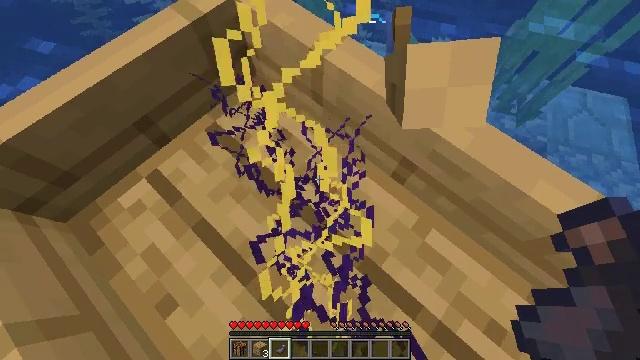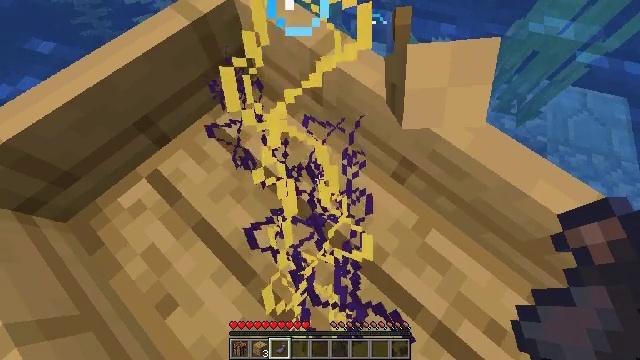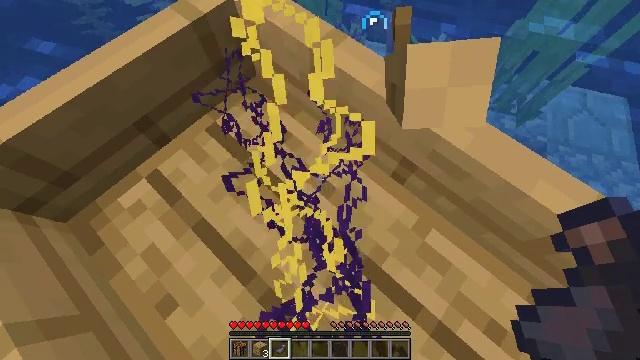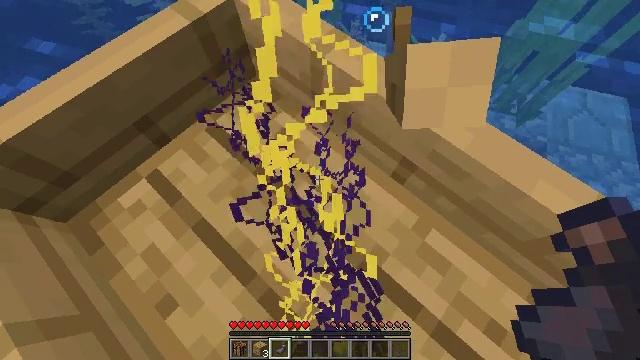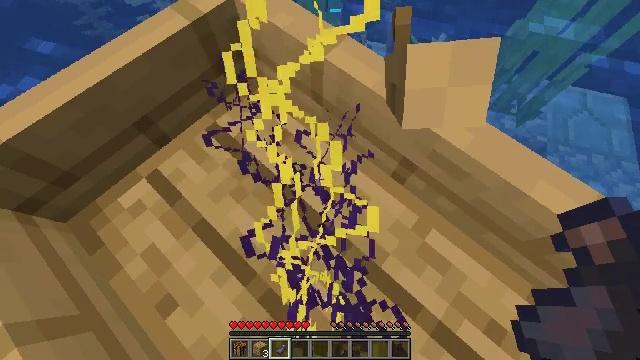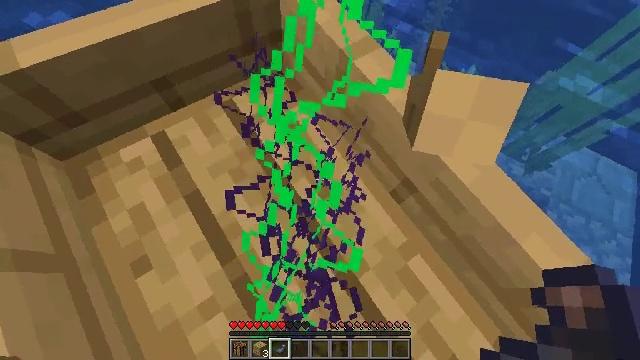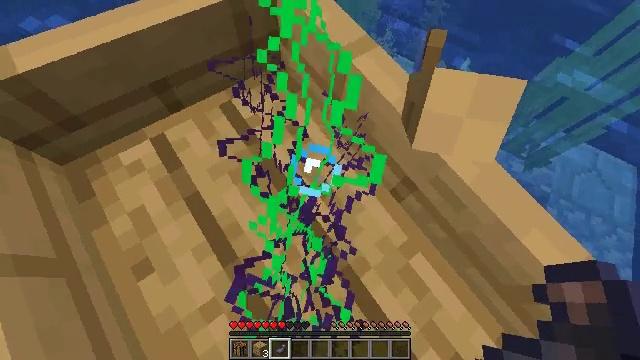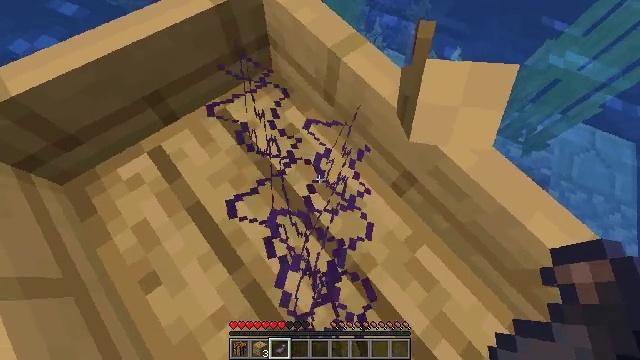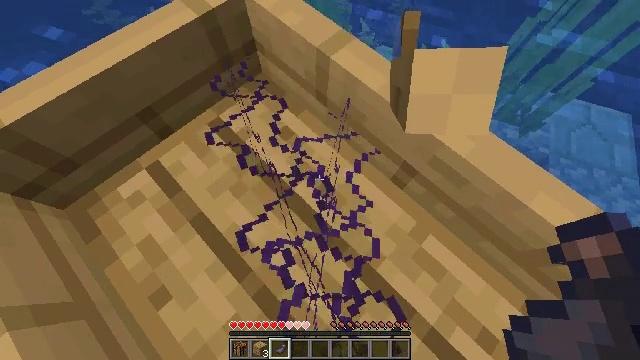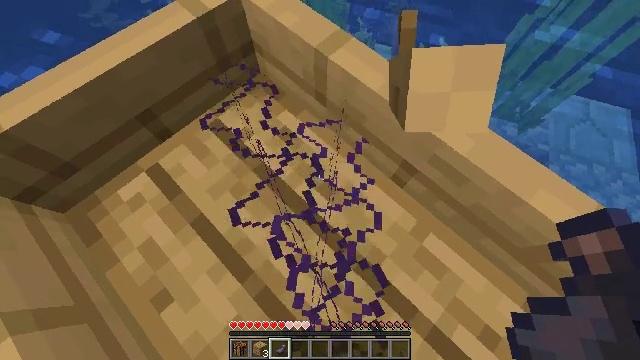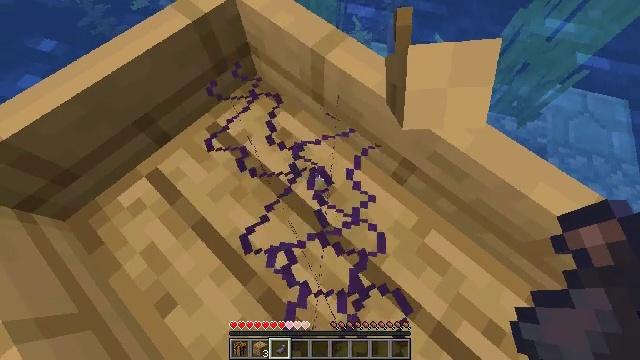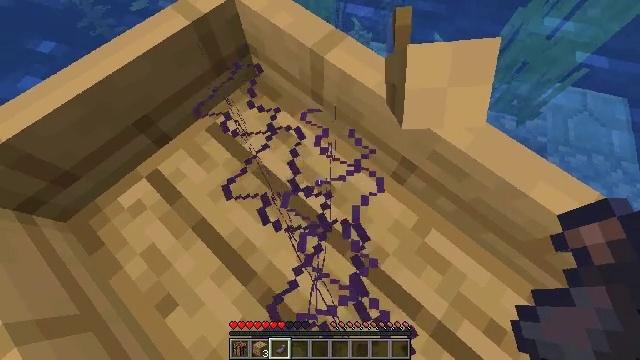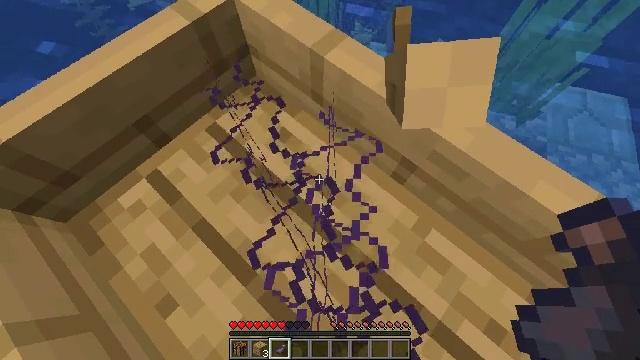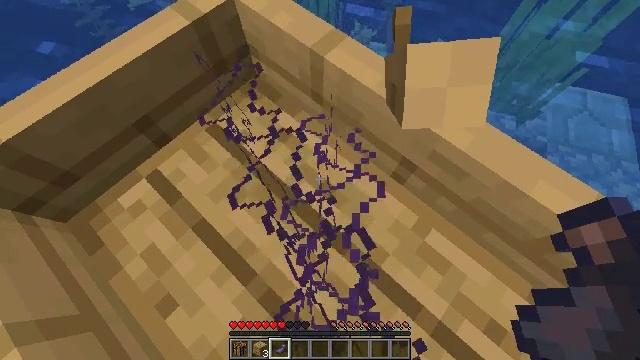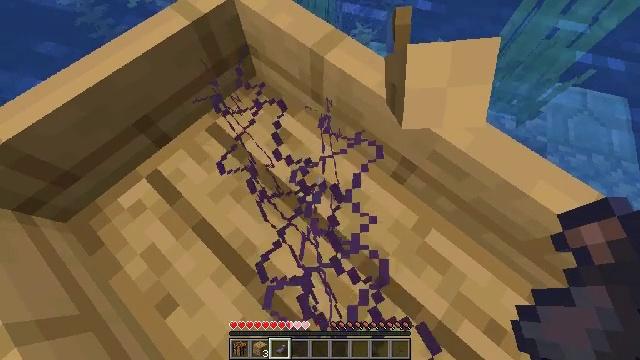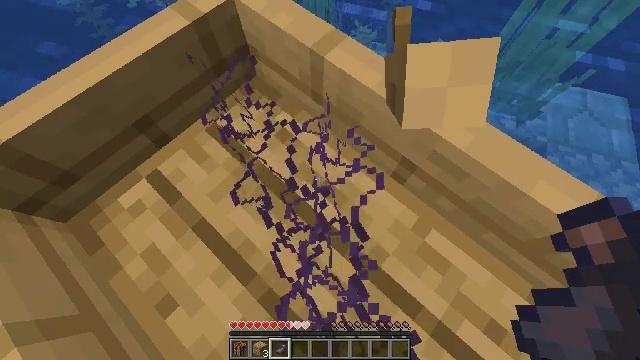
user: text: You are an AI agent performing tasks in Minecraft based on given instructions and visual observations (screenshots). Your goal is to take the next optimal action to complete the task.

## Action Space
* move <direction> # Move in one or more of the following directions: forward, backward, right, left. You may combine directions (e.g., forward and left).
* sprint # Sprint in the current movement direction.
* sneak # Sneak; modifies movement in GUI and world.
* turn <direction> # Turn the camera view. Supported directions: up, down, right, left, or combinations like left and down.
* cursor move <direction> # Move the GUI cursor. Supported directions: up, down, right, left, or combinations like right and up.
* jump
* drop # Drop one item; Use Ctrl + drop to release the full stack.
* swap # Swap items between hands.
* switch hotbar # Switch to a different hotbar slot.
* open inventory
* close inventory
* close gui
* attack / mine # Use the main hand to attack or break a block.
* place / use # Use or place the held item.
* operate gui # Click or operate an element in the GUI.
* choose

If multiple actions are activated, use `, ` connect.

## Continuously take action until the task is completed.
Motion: motion action
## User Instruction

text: Break kelp blocks underwater.
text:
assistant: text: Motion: no_op
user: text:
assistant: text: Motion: no_op
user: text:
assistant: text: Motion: no_op
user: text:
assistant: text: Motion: no_op
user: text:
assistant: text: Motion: no_op
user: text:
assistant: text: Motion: no_op
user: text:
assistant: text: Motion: no_op
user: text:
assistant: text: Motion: no_op
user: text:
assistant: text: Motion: no_op
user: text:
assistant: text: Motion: no_op
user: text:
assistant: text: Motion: no_op
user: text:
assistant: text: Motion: no_op
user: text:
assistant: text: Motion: no_op
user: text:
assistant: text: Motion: no_op
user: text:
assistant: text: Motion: no_op
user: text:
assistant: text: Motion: no_op
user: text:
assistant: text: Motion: move left
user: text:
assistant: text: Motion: move left
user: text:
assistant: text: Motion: move left
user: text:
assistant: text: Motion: move left
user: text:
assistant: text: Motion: move left
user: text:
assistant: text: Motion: move left
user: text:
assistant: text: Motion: move left
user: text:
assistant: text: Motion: move left
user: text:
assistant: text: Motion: move left
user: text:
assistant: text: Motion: move left
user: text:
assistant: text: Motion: no_op
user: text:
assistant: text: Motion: no_op
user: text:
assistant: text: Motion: no_op
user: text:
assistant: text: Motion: jump